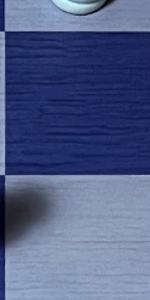
Label: Empty